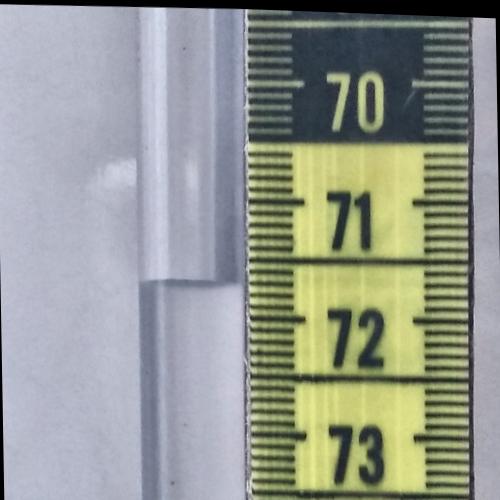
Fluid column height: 71.7 cm